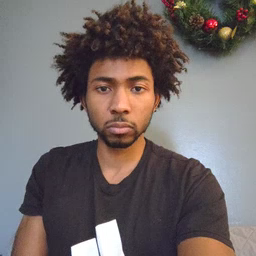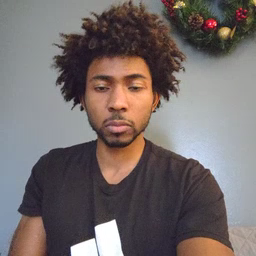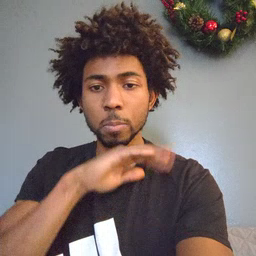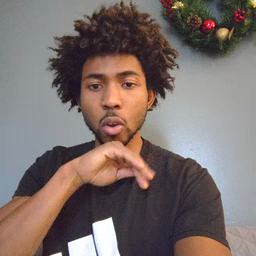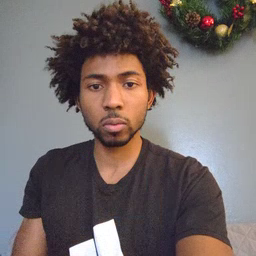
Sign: pig